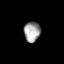
Tissue: prostate
Cell type: Endothelial cells
Senescence score: 0.6935
Nuclear area (px): 327
Mean DAPI intensity: 159.875